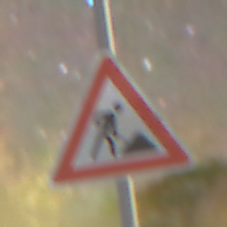
Verkehrszeichen: Arbeitsstelle
Umgebung: Outdoor, Nature
Tageszeit: Night
Wetter: Clear
Licht: Natural
Jahreszeit: NotSpecified
Kontrast: LowContrast